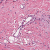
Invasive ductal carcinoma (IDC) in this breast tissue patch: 0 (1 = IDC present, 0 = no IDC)